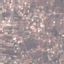
Land use / land cover class: Residential